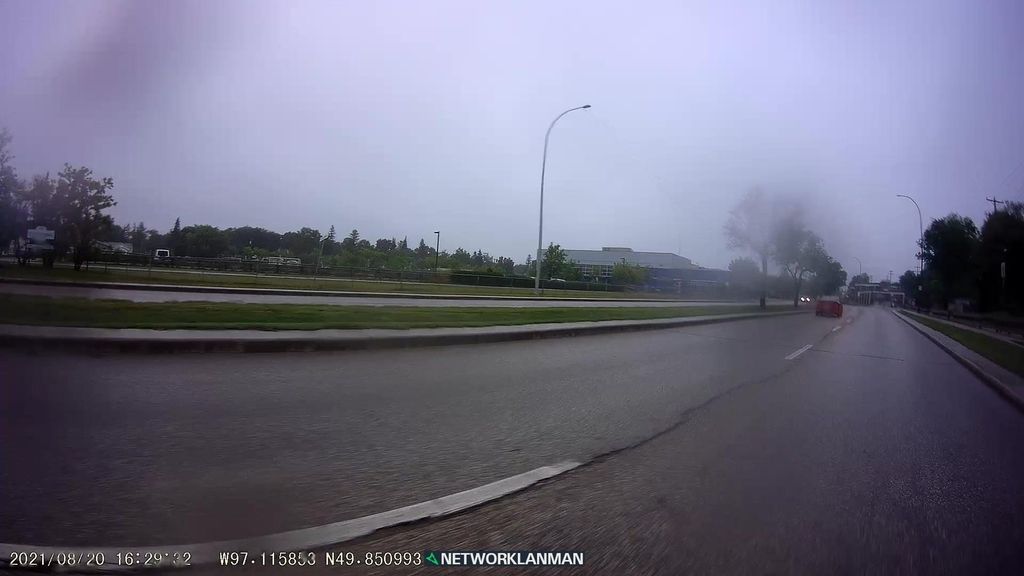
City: winnipeg